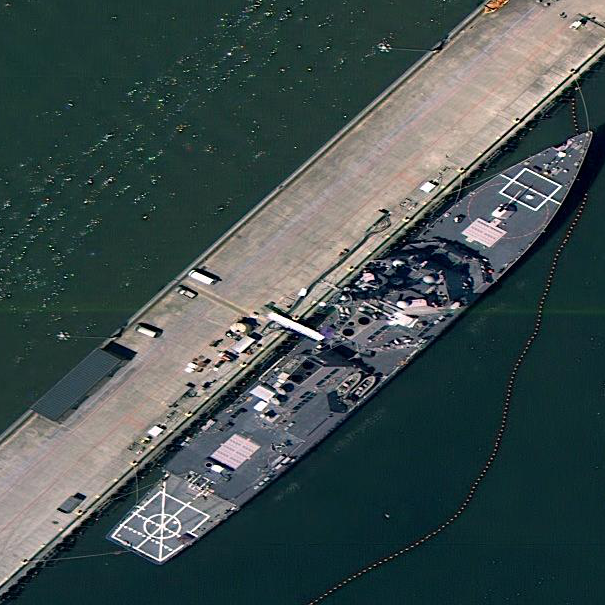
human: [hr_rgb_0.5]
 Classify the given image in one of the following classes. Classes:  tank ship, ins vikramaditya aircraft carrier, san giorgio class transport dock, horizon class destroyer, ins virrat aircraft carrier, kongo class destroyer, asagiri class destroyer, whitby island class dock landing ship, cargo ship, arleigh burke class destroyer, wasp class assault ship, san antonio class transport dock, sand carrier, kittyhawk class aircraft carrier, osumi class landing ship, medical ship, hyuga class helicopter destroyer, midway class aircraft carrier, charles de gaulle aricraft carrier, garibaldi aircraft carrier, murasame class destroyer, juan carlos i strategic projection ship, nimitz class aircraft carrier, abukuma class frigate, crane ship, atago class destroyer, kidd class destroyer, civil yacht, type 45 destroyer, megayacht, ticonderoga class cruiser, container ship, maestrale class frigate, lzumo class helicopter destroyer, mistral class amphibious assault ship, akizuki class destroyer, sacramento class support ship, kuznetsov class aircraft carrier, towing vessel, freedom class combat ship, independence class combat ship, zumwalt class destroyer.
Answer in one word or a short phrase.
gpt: Arleigh Burke class destroyer